Question: I have an xy array of gps coordinates that are not evenly sampled. That seems obvious but I would like to project it onto a grid. Here is my script for the context:
'''
import numpy as np
from matplotlib.mlab import griddata
gps_track = np.array([[0,0],[1.2,2.3],[1.9,3],[3.2,4.3],[4,2.9],[6.5,3.1]])
x = gps_track[:,0]
y = gps_track[:,1]
# define grid
binsize = 1
xmin, xmax = x.min(), x.max()
ymin, ymax = y.min(), y.max()
xi = np.arange(xmin, xmax+binsize, binsize)
yi = np.arange(ymin, ymax+binsize, binsize)
'''
How do I proceed from here to get the (xnew, ynew) values interpolated on the (xi, yi) grid given the (x, y) original coordinates?
'''
# grid the data
xnew, ynew = grid(x, y, xi, yi)
'''
I thought I would use something similar to the matplotlib function griddata:
'''
zi = griddata(x, y, z, xi, yi)
'''
Which I can't do; I want to grid the coordinates themselves, not the value z = f(x,y). Do you know of any fast solution that would do it?
EDIT:
It really helps. You guys rock! To be more accurate in my request, I have taken the plot you've generated and marked the (xnew, ynew) samples I am expecting to get with hollow circles. They fall on the (xi, yi) grid.

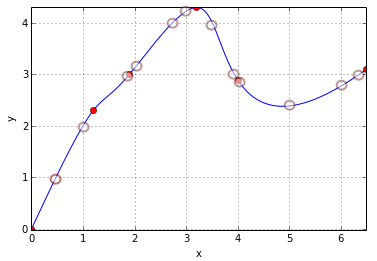
Answer: '''
import numpy as np
import matplotlib.pyplot as plt
import scipy.interpolate as interpolate
gps_track = np.array([[0,0],[1.2,2.3],[1.9,3],[3.2,4.3],[4,2.9],[6.5,3.1]])
x = gps_track[:,0]
y = gps_track[:,1]
binsize = 1.0
xmin, xmax = x.min(), x.max()
ymin, ymax = y.min(), y.max()
xi = np.arange(xmin, xmax+binsize, binsize)
yi = np.arange(ymin, ymax+binsize, binsize)
N = 1000
tckp, u = interpolate.splprep([x, y], s=0, k=2, nest=-1)
xx, yy = interpolate.splev(np.linspace(0, 1, N), tckp)
# find integer indices where the xx fall between xi values
x_idx = np.searchsorted(xi, xx)
# find where the x_idx indices change. This is where the curve crosses a grid line
x_mask = np.diff(x_idx) != 0
# do the same for y
y_idx = np.searchsorted(yi, yy)
y_mask = np.diff(y_idx) != 0
fig, ax = plt.subplots()
line, = ax.plot(xx, yy)
ax.scatter(xx[x_mask], yy[x_mask], color='red')
ax.scatter(xx[y_mask], yy[y_mask], color='red')
# make sure the grid lines fall on xi and yi
ax.set_xticks(xi)
ax.set_yticks(yi)
ax.grid()
plt.show()
'''
yields

---
'xi', 'yi' define your grid.
'xx', 'yy' are points on the interpolated path.
To find points on the vertical grid lines, first use 'np.searchsorted' to find
the (of 'xi') where
each value in 'xx' (the x-data) would fit into the sorted array 'xi' (the grid).
'''
In [88]: x_idx = np.searchsorted(xi, xx)
In [89]: x_idx
Out[89]:
array([0, 1, 1, 1, 1, 1, 1, 1, 1, 1, 1, 1, 1, 1, 1, 1, 1, 1, 1, 1, 1, 1, 1,
1, 2, 2, 2, 2, 2, 2, 2, 2, 2, 2, 2, 2, 2, 2, 2, 3, 3, 3, 3, 3, 3, 3,
3, 3, 3, 3, 3, 3, 3, 4, 4, 4, 4, 4, 4, 4, 4, 4, 4, 4, 4, 4, 4, 4, 4,
4, 4, 4, 4, 5, 5, 5, 5, 5, 5, 5, 5, 5, 5, 5, 5, 5, 6, 6, 6, 6, 6, 6,
6, 6, 6, 6, 7, 7, 7, 7])
'''
We can then take the difference of neighboring values:
'''
In [91]: np.diff(x_idx)
Out[91]:
array([1, 0, 0, 0, 0, 0, 0, 0, 0, 0, 0, 0, 0, 0, 0, 0, 0, 0, 0, 0, 0, 0, 0,
1, 0, 0, 0, 0, 0, 0, 0, 0, 0, 0, 0, 0, 0, 0, 1, 0, 0, 0, 0, 0, 0, 0,
0, 0, 0, 0, 0, 0, 1, 0, 0, 0, 0, 0, 0, 0, 0, 0, 0, 0, 0, 0, 0, 0, 0,
0, 0, 0, 1, 0, 0, 0, 0, 0, 0, 0, 0, 0, 0, 0, 0, 1, 0, 0, 0, 0, 0, 0,
0, 0, 0, 1, 0, 0, 0])
'''
Where the value is non-zero indicates that the path has crossed a grid line.
'''
In [93]: x_mask = (np.diff(x_idx) != 0)
In [94]: x_mask
Out[94]:
array([ True, False, False, False, False, False, False, False, False,
False, False, False, False, False, False, False, False, False,
False, False, False, False, False, True, False, False, False,
False, False, False, False, False, False, False, False, False,
False, False, True, False, False, False, False, False, False,
False, False, False, False, False, False, False, True, False,
False, False, False, False, False, False, False, False, False,
False, False, False, False, False, False, False, False, False,
True, False, False, False, False, False, False, False, False,
False, False, False, False, True, False, False, False, False,
False, False, False, False, False, True, False, False, False], dtype=bool)
'''
The 'x_mask' can then be used to find the x-values of points on the interpolated
path closest to a grid line:
'''
In [95]: xx[x_mask]
Out[95]:
array([ -6.93660834e-18, 9.65180188e-01, 1.95810449e+00,
2.94969940e+00, 3.94167195e+00, 4.92607812e+00,
5.99593850e+00])
'''
and of course we can find the corresponding y-values similarly:
'''
In [96]: yy[x_mask]
Out[96]:
array([ 0. , 2.<PHONE>, 3.<PHONE>, 4.25374305, 2.97366674,
2.<PHONE> , 2.79951527])
'''
Above I've walked through the steps used to find the crossing points of the vertical grid lines; in the code the same was done for the horizontal grid lines.